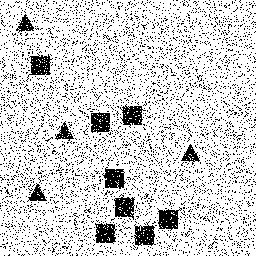
Squares: 8
Triangles: 4
Stars: 0
Total shapes: 12